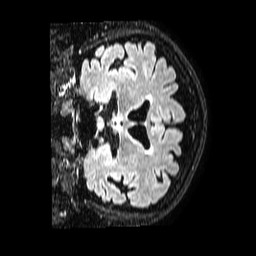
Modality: FLAIR
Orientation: coronal
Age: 72
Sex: male
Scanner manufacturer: philips
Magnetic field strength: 1.5 T
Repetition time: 4.8 s
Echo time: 0.3 s